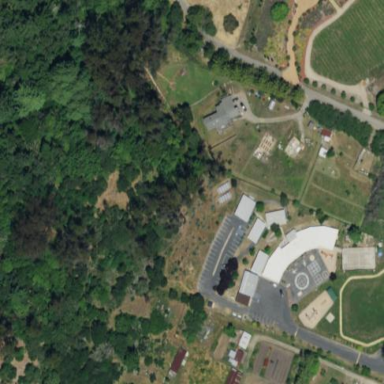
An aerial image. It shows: School.